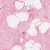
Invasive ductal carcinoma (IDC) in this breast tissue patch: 0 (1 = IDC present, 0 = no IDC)